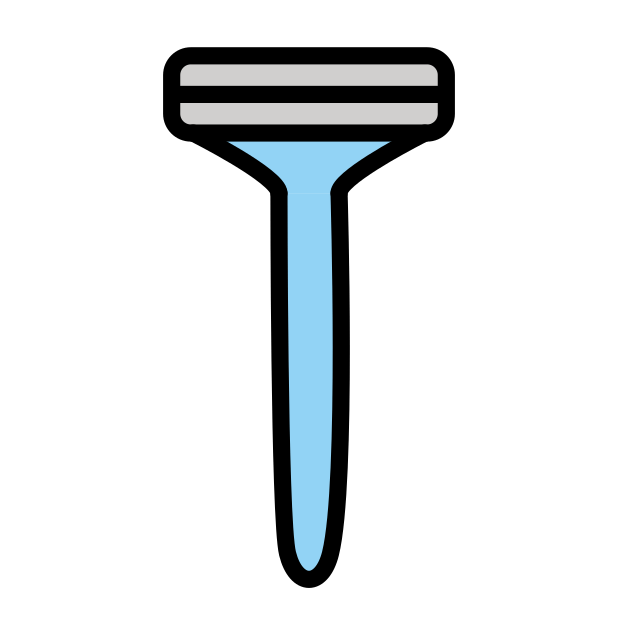
razor